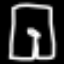
Label: pants